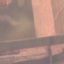
Land use / land cover class: AnnualCrop